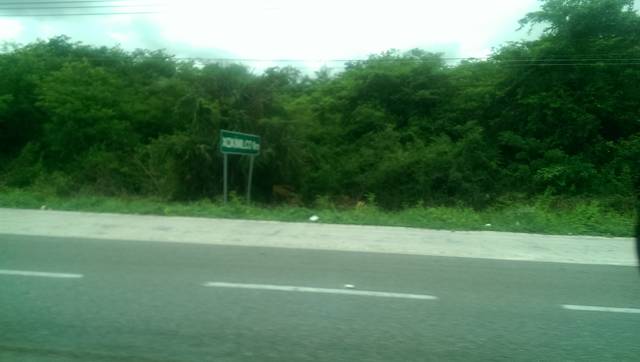
Region: Mexico
Coordinates: 21.007, -86.856